Interaction volume radius: 10 \u00c5
Interaction volume height: 15 \u00c5
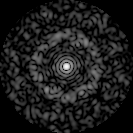
Disorder parameter: 0.8457